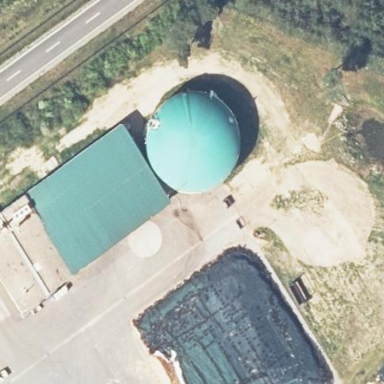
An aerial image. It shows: Building with covered reservoir that serves as generator. The roof of the reservoir is round in shape.